Field crop: maize
Growth stage: 2
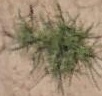
Species: salsola